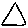
Label: triangle